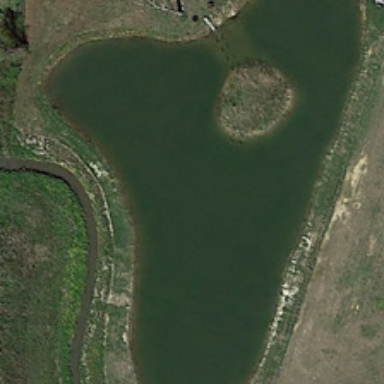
Some green plants are in an irregular pond .